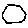
Label: hexagon